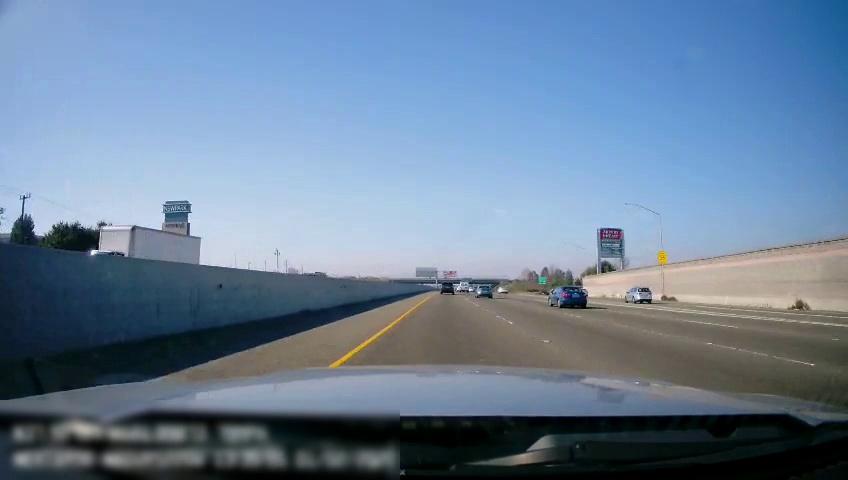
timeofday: Day
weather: Sunny
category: Drivable Space
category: Vehicles | Car
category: Vehicles | Car
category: Vehicles | SUV
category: Vehicles | Car
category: Vehicles | Car
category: Vehicles | Van
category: Lanes | Current Lane
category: Lanes | Current Lane
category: Lanes | Alternate Lane
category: Lanes | Alternate Lane
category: Lanes | Alternate Lane
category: Lanes | Opposite Lane
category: Traffic | Signs